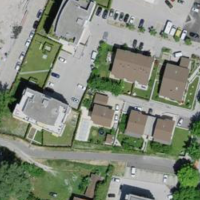
EUNIS habitat code: 54
Species observed at this site:
Juglans regia
Medicago sativa